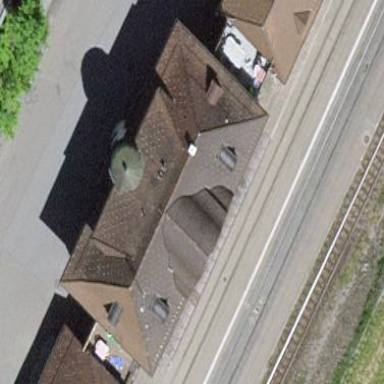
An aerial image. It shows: Train station building.